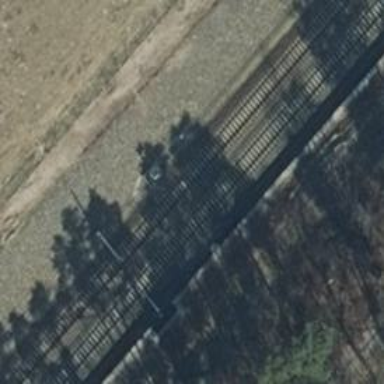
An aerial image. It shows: Light signal at railway crossing.